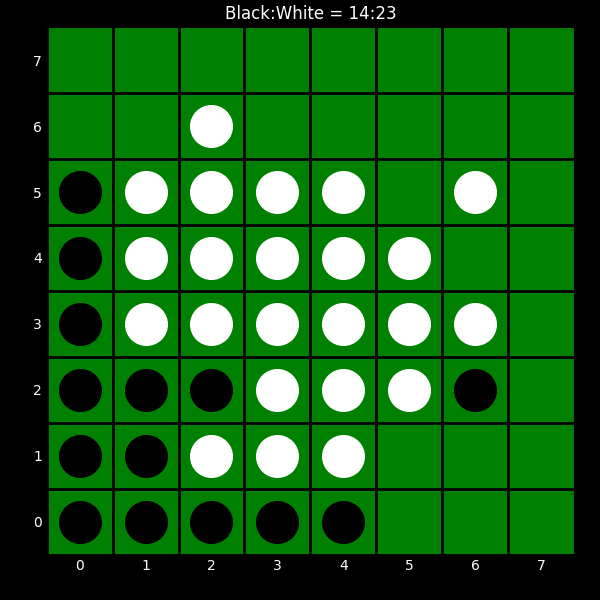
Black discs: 14
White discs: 23